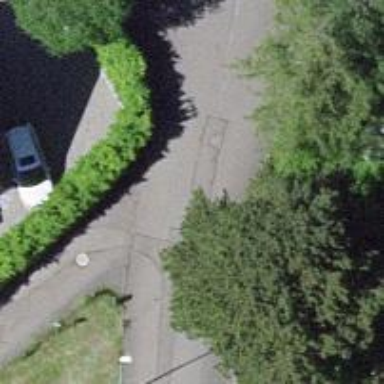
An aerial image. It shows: Residential road.